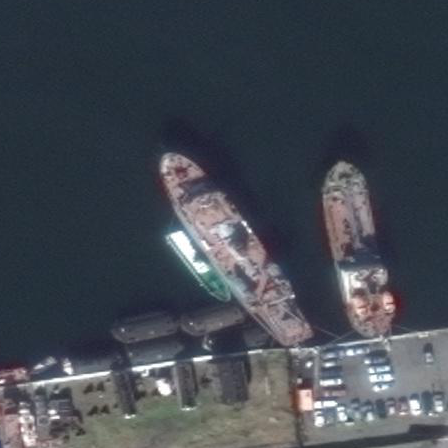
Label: civil